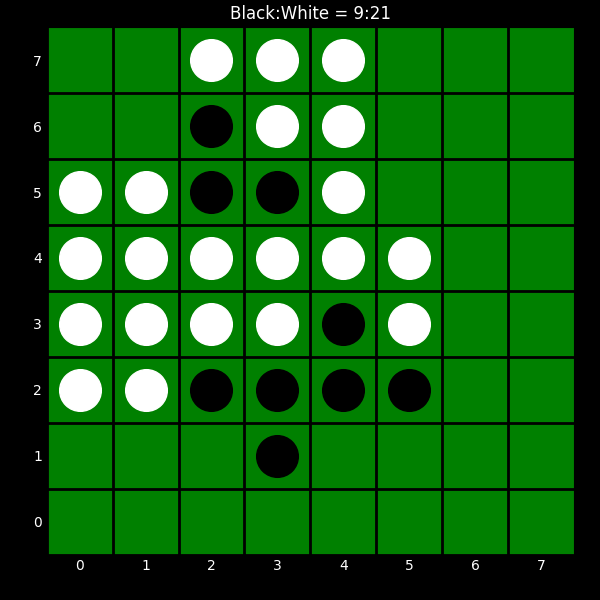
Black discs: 9
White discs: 21